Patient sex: F
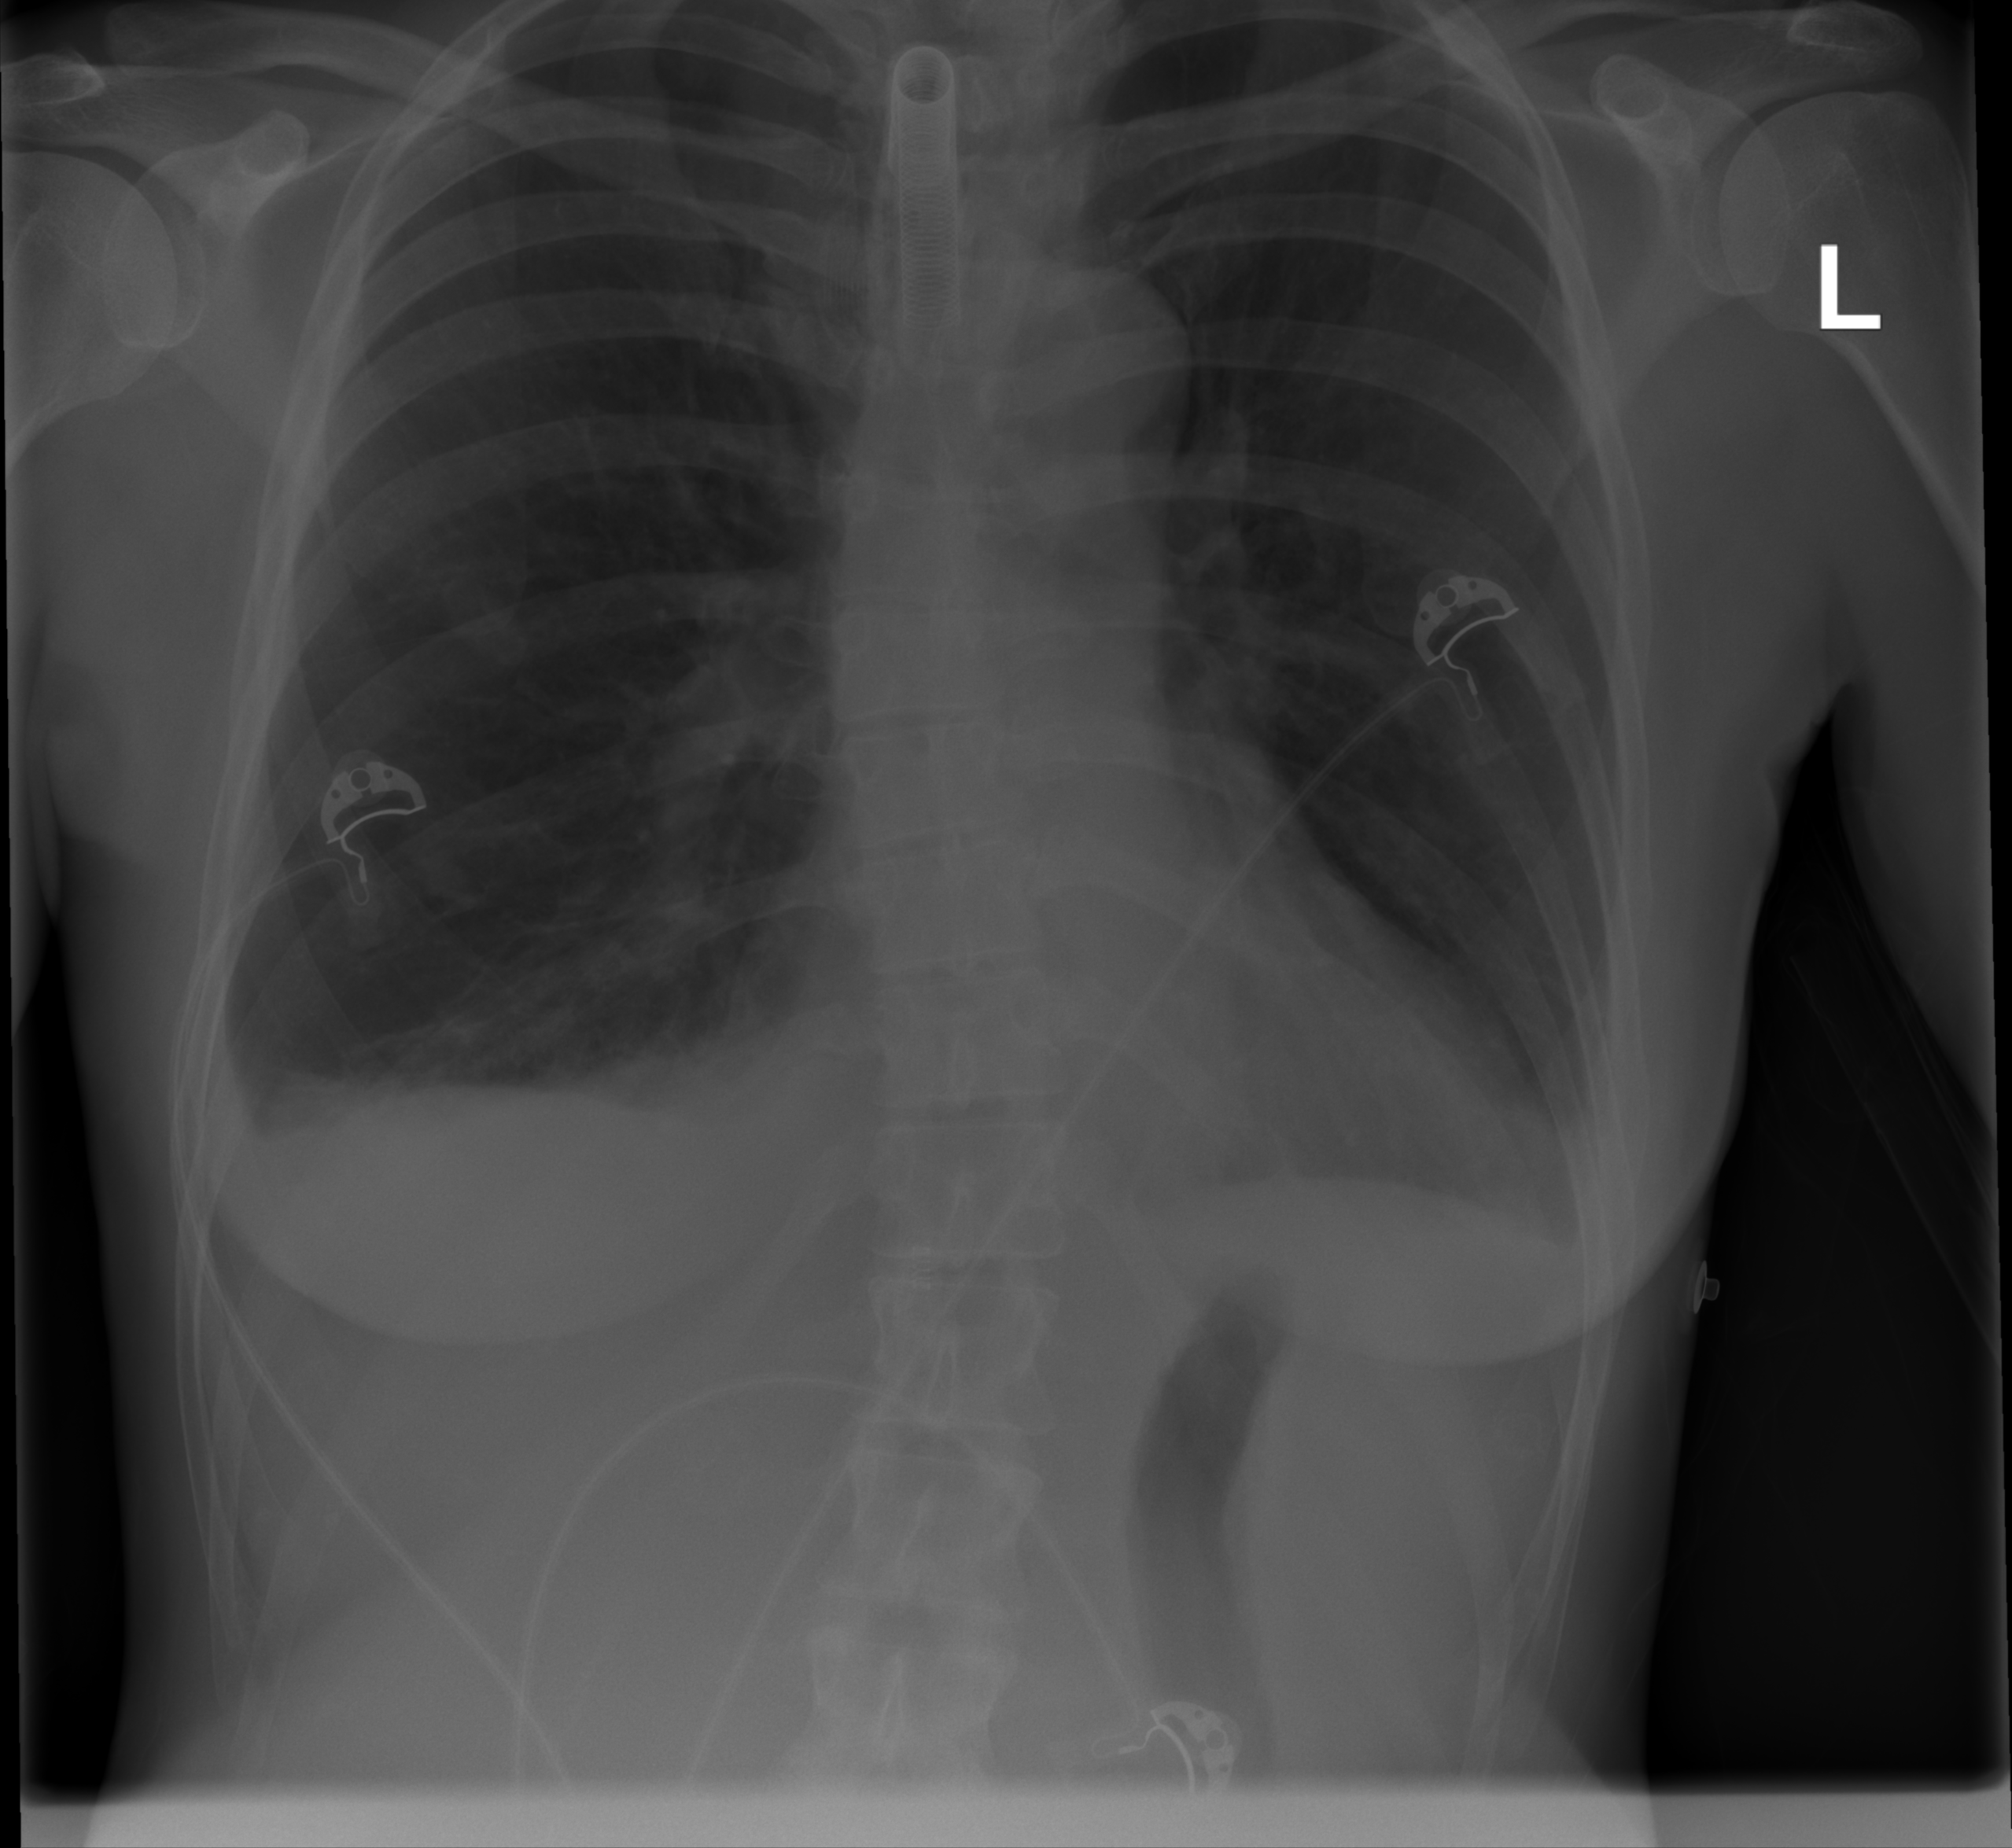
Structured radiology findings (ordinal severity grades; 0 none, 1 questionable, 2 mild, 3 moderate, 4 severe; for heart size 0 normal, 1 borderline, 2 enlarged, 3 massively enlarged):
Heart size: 1
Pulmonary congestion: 0
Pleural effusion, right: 2
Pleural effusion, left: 2
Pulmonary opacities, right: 1
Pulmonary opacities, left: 0
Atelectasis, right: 2
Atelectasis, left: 2